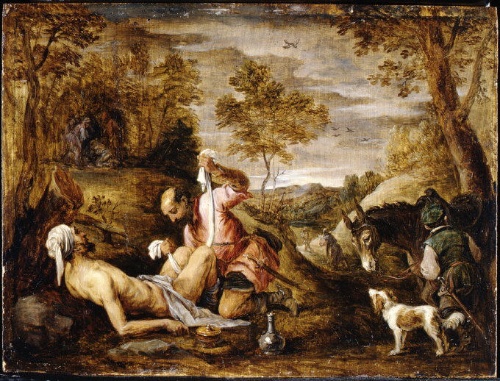
Title: The Good Samaritan
Artist: David Teniers the Younger
Artist bio: Flemish, Antwerp 1610–1690 Brussels
Object type: Painting
Classification: Paintings
Medium: Oil on wood
Dimensions: 6 3/4 x 9 in. (17.1 x 22.9 cm)
Department: European Paintings
Credit line: Marquand Collection, Gift of Henry G. Marquand, 1889
Accession year: 1889
Repository: Metropolitan Museum of Art, New York, NY
Tags: Illness|Men|Dogs|Donkeys|Landscapes